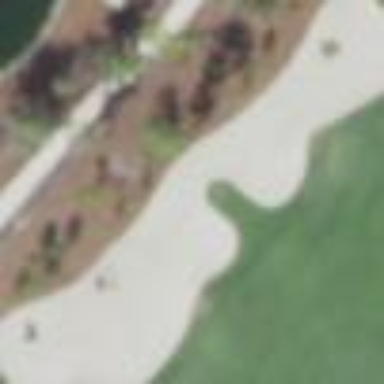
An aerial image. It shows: Golf bunker filled with sandy terrain.